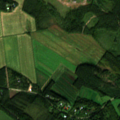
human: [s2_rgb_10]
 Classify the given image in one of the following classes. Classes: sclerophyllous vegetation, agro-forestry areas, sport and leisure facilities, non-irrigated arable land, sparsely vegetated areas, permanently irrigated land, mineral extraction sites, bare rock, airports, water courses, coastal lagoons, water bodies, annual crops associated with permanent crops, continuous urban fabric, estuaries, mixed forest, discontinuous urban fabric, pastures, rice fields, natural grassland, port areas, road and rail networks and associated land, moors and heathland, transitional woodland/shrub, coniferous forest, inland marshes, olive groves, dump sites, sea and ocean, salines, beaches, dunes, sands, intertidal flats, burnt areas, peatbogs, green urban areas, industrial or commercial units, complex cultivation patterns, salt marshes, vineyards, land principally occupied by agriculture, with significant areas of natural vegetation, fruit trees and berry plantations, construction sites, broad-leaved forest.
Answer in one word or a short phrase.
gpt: non-irrigated arable land, land principally occupied by agriculture, with significant areas of natural vegetation, broad-leaved forest, coniferous forest, mixed forest, transitional woodland/shrub